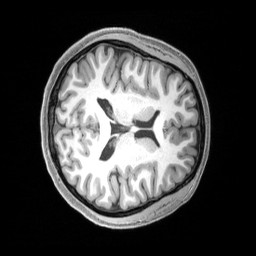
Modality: T1w
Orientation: axial
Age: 26
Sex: female
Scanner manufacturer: siemens
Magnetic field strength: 3 T
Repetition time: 2.4 s
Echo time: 0.00219 s